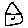
Label: house